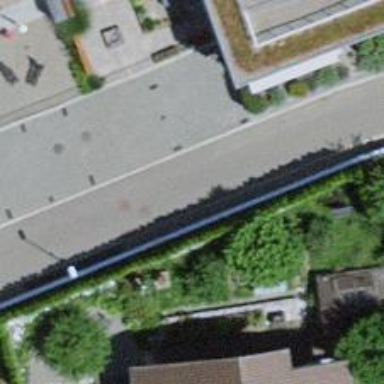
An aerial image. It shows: Residential road with asphalt surface and no sidewalks.